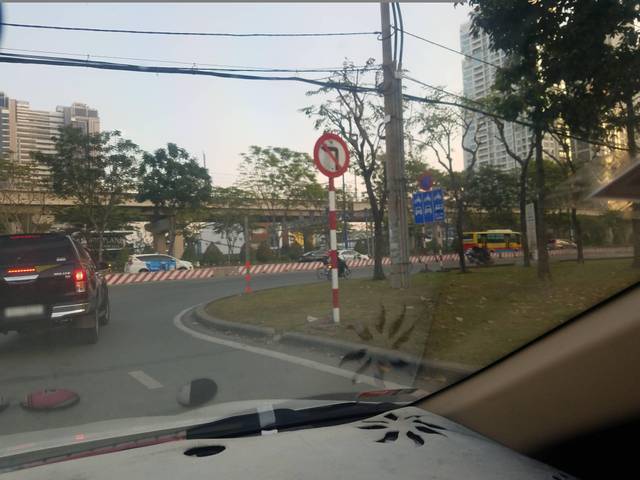
Region: Vietnam
Coordinates: 10.802, 106.744